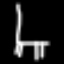
Label: chair